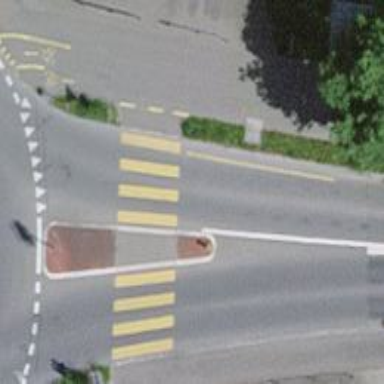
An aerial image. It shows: Zebra crossing on the road.